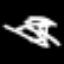
Label: square